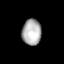
Tissue: lung
Cell type: Epithelial cells
Senescence score: 0.2393
Nuclear area (px): 486
Mean DAPI intensity: 175.879